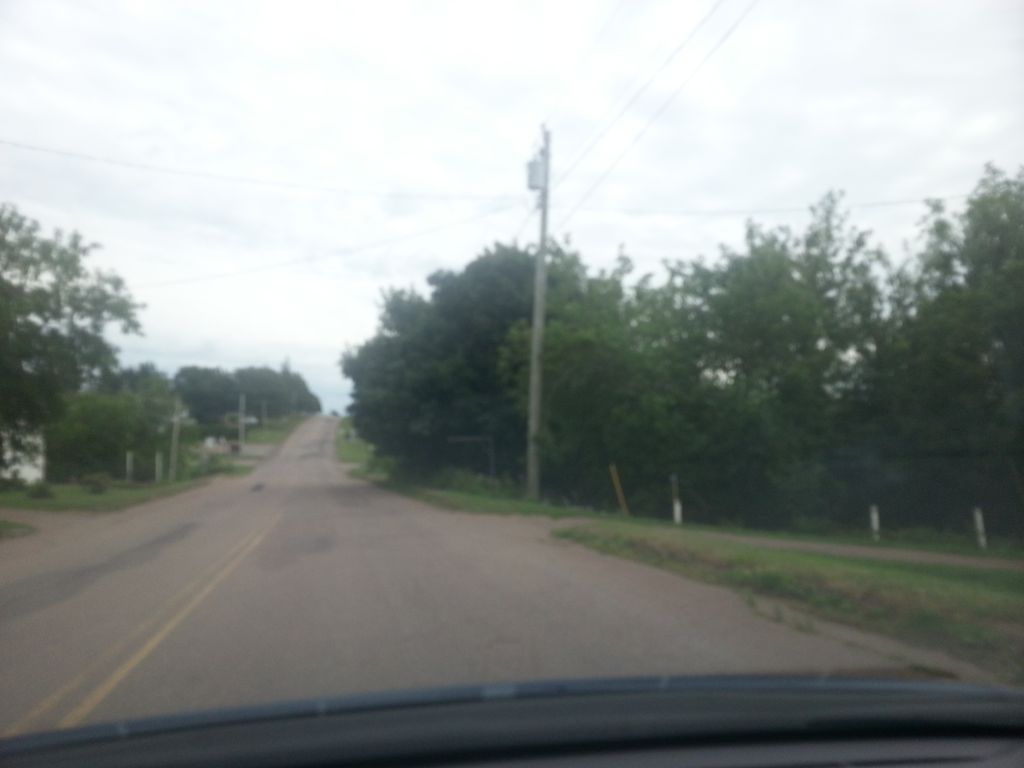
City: charlottetown